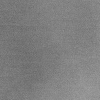
Atmospheric dust classification: dusty